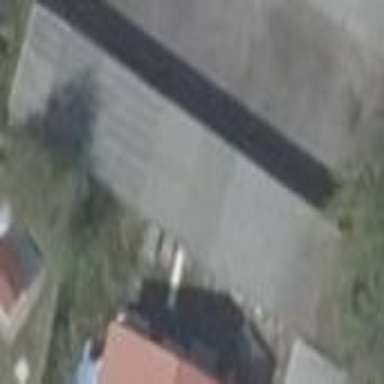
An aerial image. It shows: Group of garages.